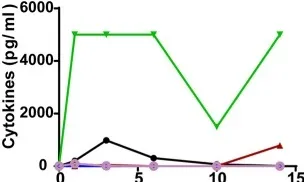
Trends of serum cytokines, body temperature, and major blood biochemical indexes after CART123 infusion. (A) Cytokines changed after CART123 infusion. Serum cytokine levels were measured at the indicated time points before or after CART123 and PBSC infusions.
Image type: chart (chart)